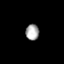
Tissue: prostate
Cell type: T cells
Senescence score: 0.2309
Nuclear area (px): 208
Mean DAPI intensity: 168.226